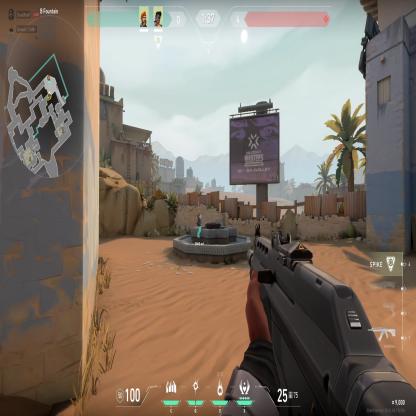
Label: teammate